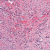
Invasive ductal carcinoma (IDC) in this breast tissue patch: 0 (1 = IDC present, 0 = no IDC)